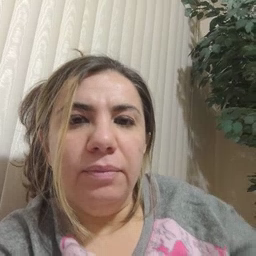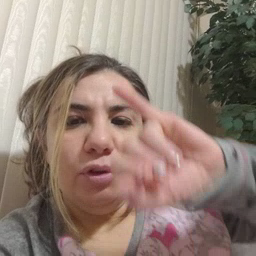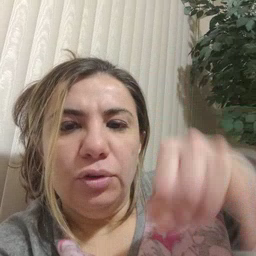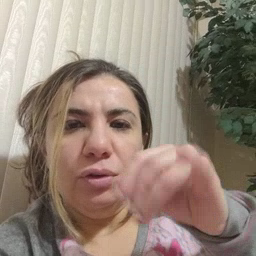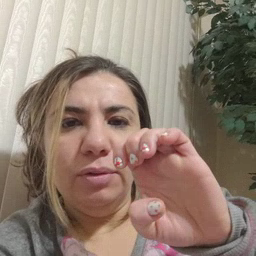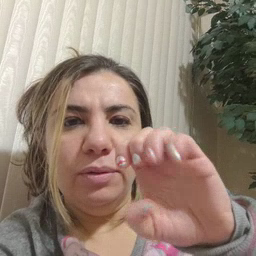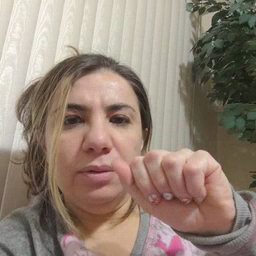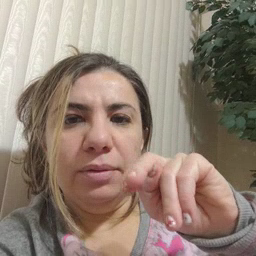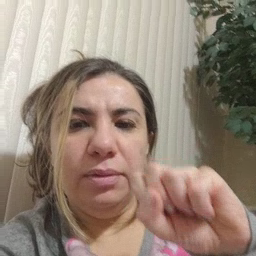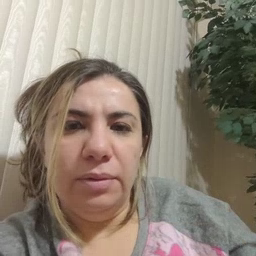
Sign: jeans